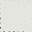
Piece: xx